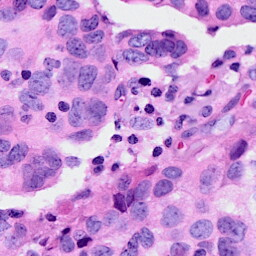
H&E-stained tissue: Breast